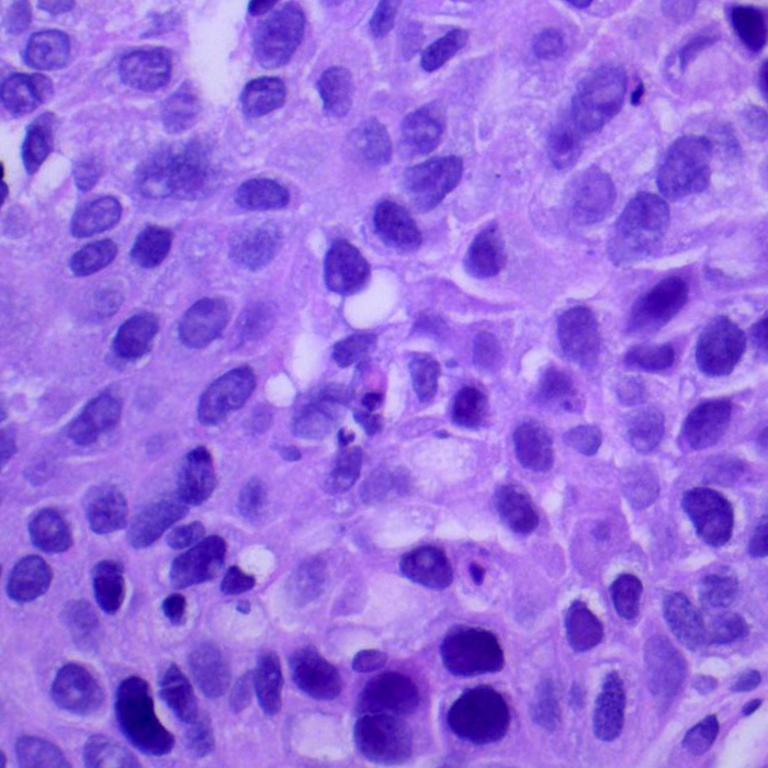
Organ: lung
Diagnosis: squamous carcinomas